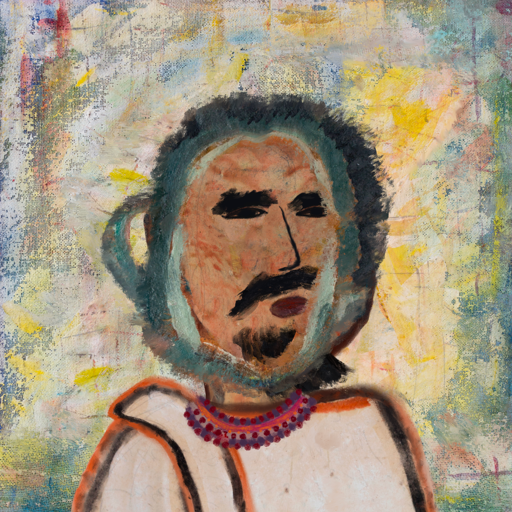
Background: Irani, Head And Neck Side: Orphan, Face Side: Mosgoul, Bust: Roy_Bahadur, Hair Side: Boggyland, Head Accessory: Blank, Second Necklace: Blank, Necklace: Roy_Bahadur, Baby: Blank